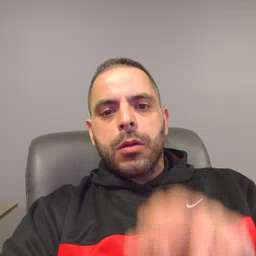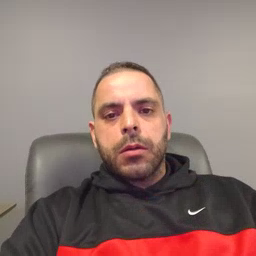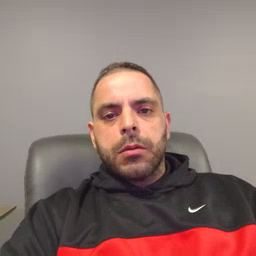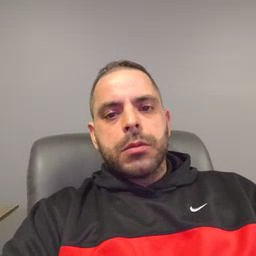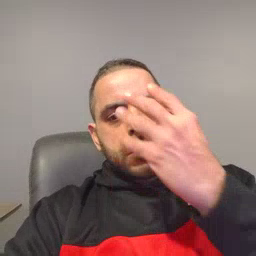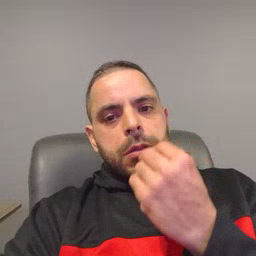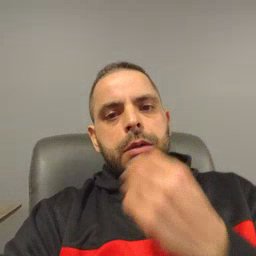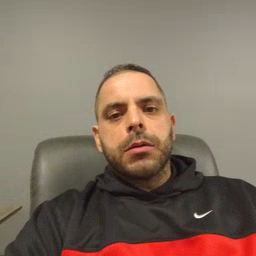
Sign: sleep